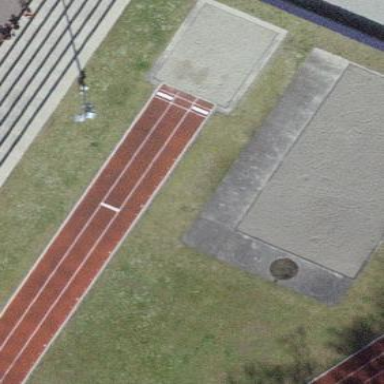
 specifically for long jump and triple jump sports activities."